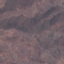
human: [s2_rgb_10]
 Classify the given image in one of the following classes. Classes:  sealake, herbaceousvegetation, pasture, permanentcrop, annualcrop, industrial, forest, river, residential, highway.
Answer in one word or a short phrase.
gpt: HerbaceousVegetation